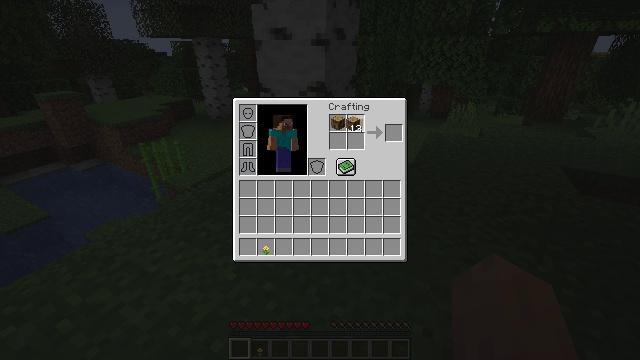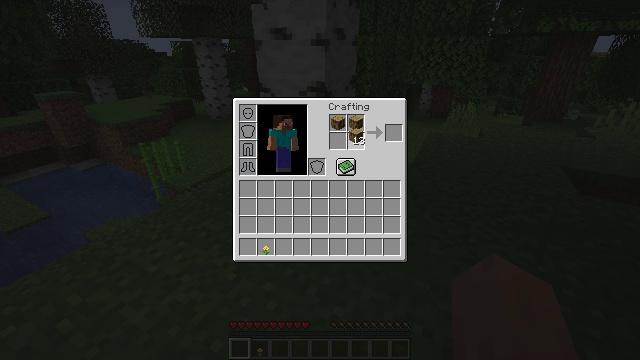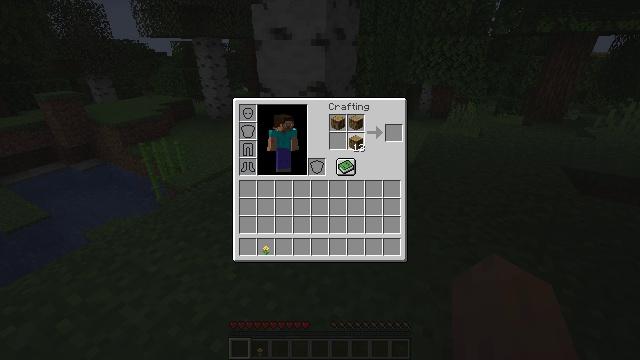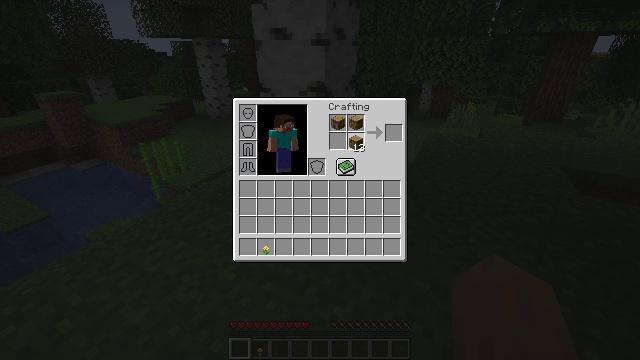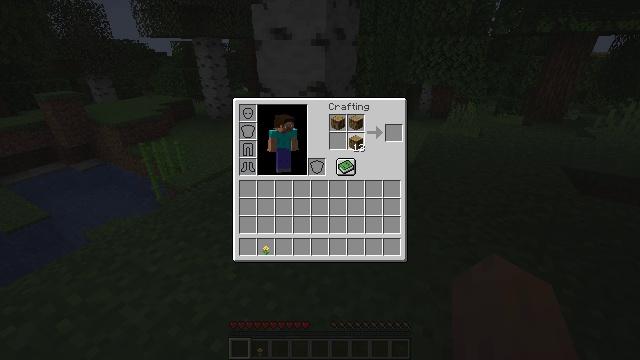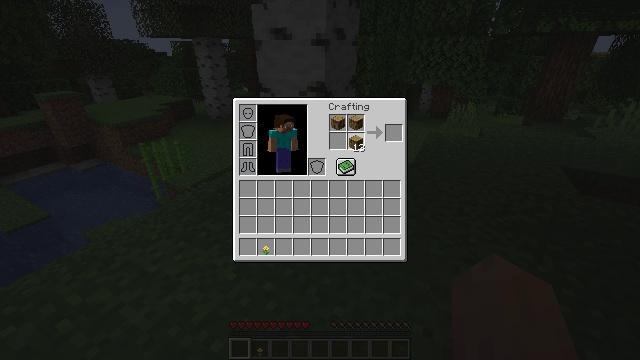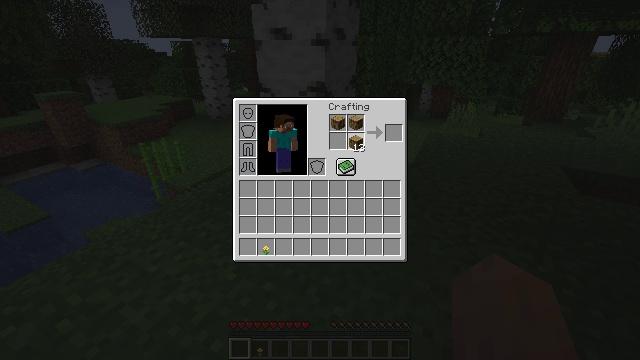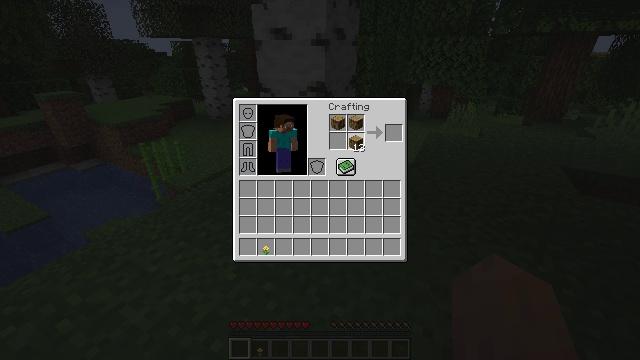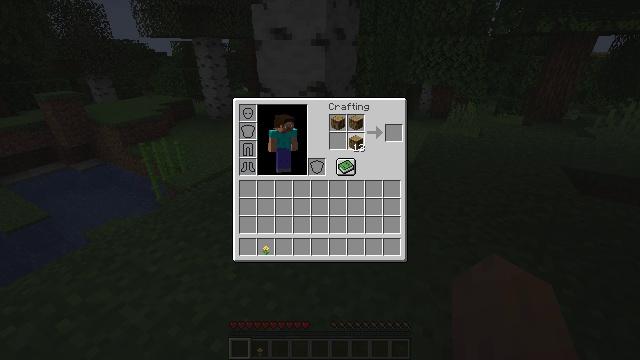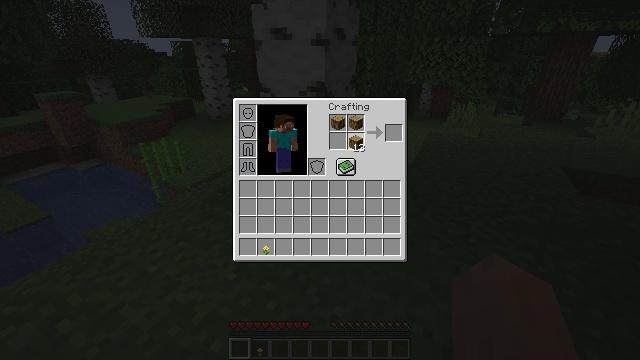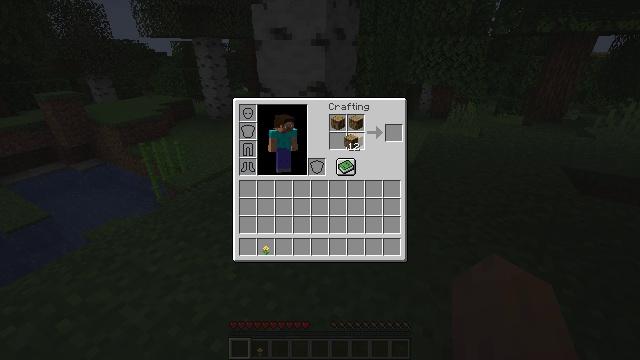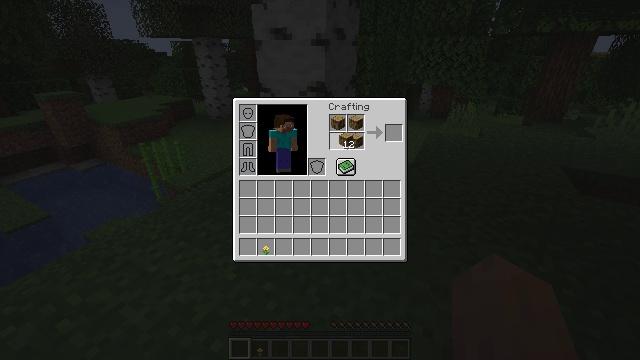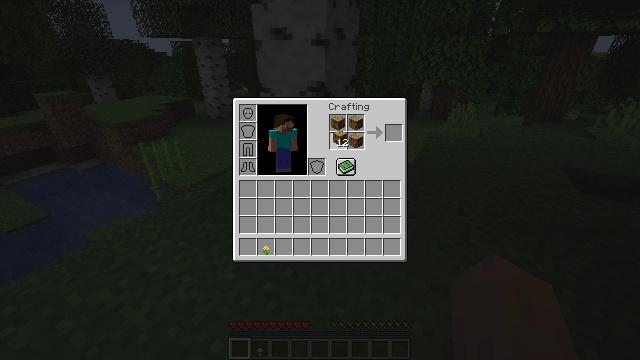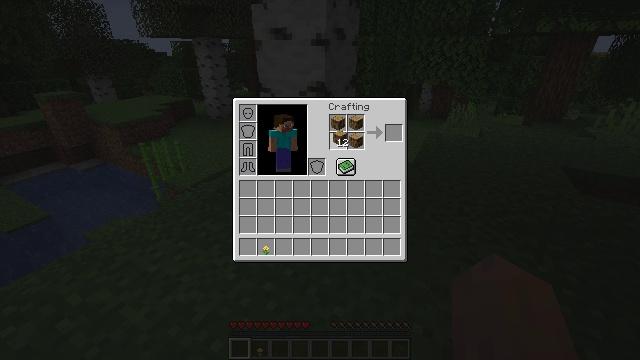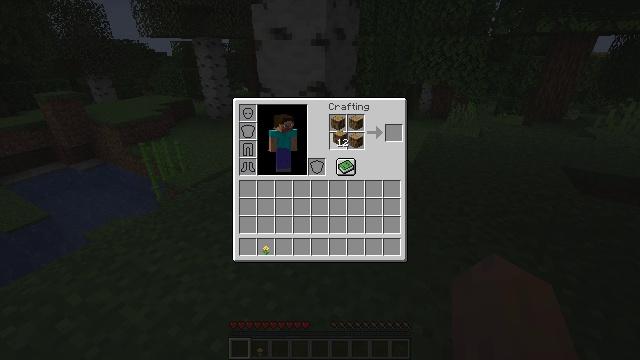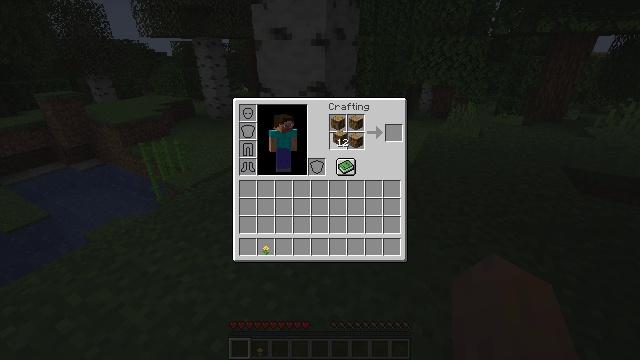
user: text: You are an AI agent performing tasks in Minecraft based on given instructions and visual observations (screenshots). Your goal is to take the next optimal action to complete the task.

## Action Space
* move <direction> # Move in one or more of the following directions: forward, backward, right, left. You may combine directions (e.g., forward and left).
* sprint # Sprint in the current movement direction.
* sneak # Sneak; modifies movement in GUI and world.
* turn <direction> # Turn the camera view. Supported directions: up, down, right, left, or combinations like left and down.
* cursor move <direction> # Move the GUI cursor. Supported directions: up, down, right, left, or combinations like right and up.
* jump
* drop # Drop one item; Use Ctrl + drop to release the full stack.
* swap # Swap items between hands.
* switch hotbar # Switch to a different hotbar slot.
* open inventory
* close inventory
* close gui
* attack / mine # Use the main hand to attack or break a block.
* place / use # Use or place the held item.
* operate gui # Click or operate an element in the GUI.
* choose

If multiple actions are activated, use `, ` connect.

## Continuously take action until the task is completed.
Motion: motion action
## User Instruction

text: Convert logs into oak wood.
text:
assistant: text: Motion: cursor move down
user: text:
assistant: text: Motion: cursor move down
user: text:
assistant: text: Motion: no_op
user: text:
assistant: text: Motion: no_op
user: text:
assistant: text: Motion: no_op
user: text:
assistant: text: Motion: no_op
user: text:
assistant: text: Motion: choose
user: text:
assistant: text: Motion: choose
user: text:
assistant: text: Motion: choose
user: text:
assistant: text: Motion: no_op
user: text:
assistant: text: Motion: no_op
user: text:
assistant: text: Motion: no_op
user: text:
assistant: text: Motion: no_op
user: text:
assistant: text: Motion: no_op
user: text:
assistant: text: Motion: no_op
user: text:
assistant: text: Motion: no_op
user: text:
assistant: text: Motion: choose
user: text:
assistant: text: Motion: choose
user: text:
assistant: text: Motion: choose
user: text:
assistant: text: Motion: no_op
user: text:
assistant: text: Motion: no_op
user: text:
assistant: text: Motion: cursor move left and down
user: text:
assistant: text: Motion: cursor move left and down
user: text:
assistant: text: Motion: cursor move left and down
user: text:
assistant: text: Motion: cursor move left and down
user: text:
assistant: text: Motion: no_op
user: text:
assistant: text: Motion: no_op
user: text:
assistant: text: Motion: no_op
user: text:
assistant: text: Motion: no_op
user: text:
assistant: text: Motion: cursor move right